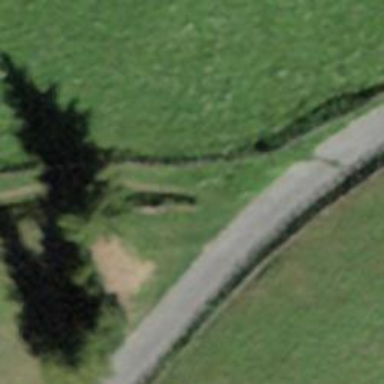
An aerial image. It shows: Path.